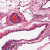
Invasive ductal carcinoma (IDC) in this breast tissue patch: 0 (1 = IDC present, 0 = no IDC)